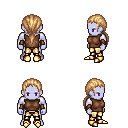
a pixel art fantasy rpg character, male body template, dark elf, purple skin, brown sleeveless shirt, gold greaves, light blonde ponytail hairstyle, leather bracers, gold boots, four views (front, back, left, right), 2x2 character sprite sheet, small pixel art, hard edges, no anti-aliasing